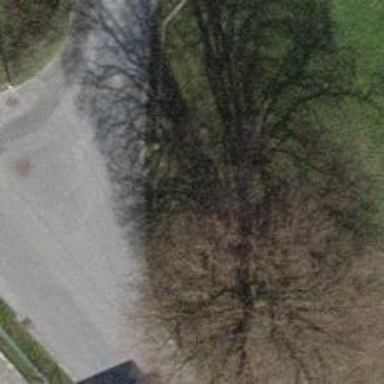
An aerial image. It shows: Beautiful tree in nature.